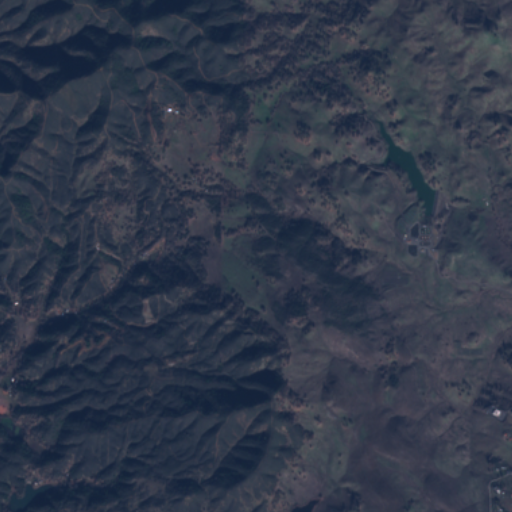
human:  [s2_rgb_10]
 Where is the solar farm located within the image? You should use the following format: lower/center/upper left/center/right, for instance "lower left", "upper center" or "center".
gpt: The solar farm is located in the lower right of the image.
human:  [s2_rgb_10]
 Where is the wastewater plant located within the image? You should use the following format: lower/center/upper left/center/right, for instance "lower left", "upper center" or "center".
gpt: The wastewater plant is located in the center right of the image.
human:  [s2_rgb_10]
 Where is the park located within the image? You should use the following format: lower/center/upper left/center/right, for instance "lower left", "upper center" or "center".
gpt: There is no park in the image.